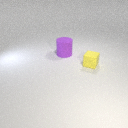
small yellow rubber cube to the right of large purple rubber cylinder